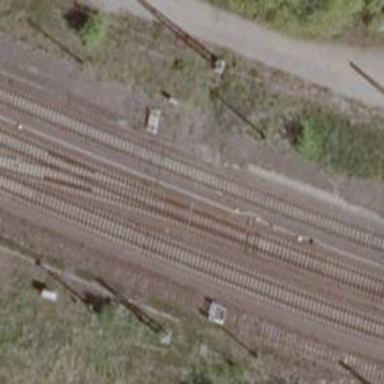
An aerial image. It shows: Railway track with contact line for electrification.